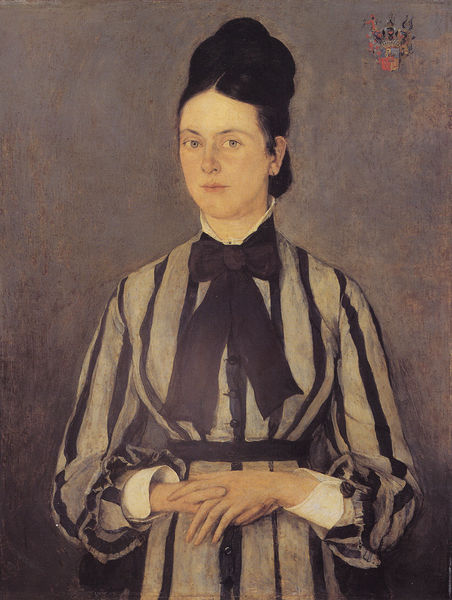
Titel: Rosine Fischler Gräfin Treuberg
Künstler: Wilhelm Maria Hubertus Leibl
Standort: Wien
Institution: Österreichische Galerie im Belvedere
Schlagwörter: blau, gemälde, hand, kopf, schatten, weiß, gelb, ocker, braun, busen, degas, finger, frankreich, frau, frisur, grau, haar, hintergrund, kleid, licht, mund, nase, ohr, profil, schwarz, stirn, blick, dame, gürtel, rot, tuch, beige, schleife, hemd, jung, wand, arme, augen, bluse, gesicht, inkarnat, knoten, kragen, stehen, ärmel, bild, bildnis, hals, hände, portrait, porträt, öl, schlank, gewand, haare, halbfigur, kostüm, mantel, realismus, stehend, frontal, kinn, knopf, kontrast, lippen, mittelscheitel, ohren, poträt, puder, rouge, scheitel, vornehm, adlig, taille, dutt, violett, gefaltet, steif, ernst, streng, brauen, pupillen, gestreift, streifen, hochgesteckt, morgenmantel, hochgestecktes haar, edel, rüschen, knöpfe, dreiviertelprofil, fein, knopfleiste, oberkörper, hoch, manchette, groß, schwarz weiss, manschetten, stehkragen, liebermann, nasenlöcher, tracht, wappen, verschränkt, gefaltete hände, halbprofil, bürgerlich, hochfrisur, skeptisch, emblem, max liebermann, frsiur, blaß, dicklich, teile, hochgeschlossen, tailie, aristokratisch, frivol, bürgerin, dezent, finder, familienwappen, längsgestreift, nackenhaar, mude, iene, mittelscheitel frisur, blauf, striefen, corubet, einfarbiger hintergrund